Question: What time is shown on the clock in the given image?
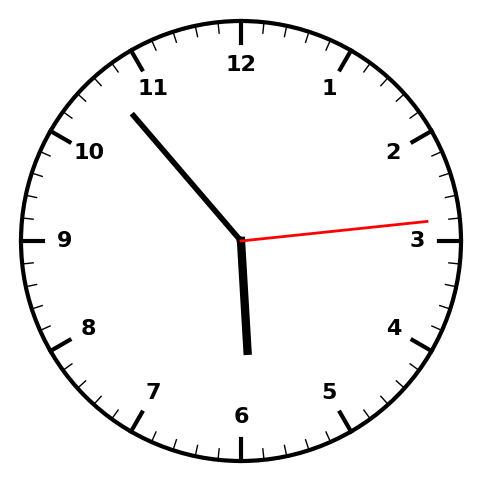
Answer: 05:53:14